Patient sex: M
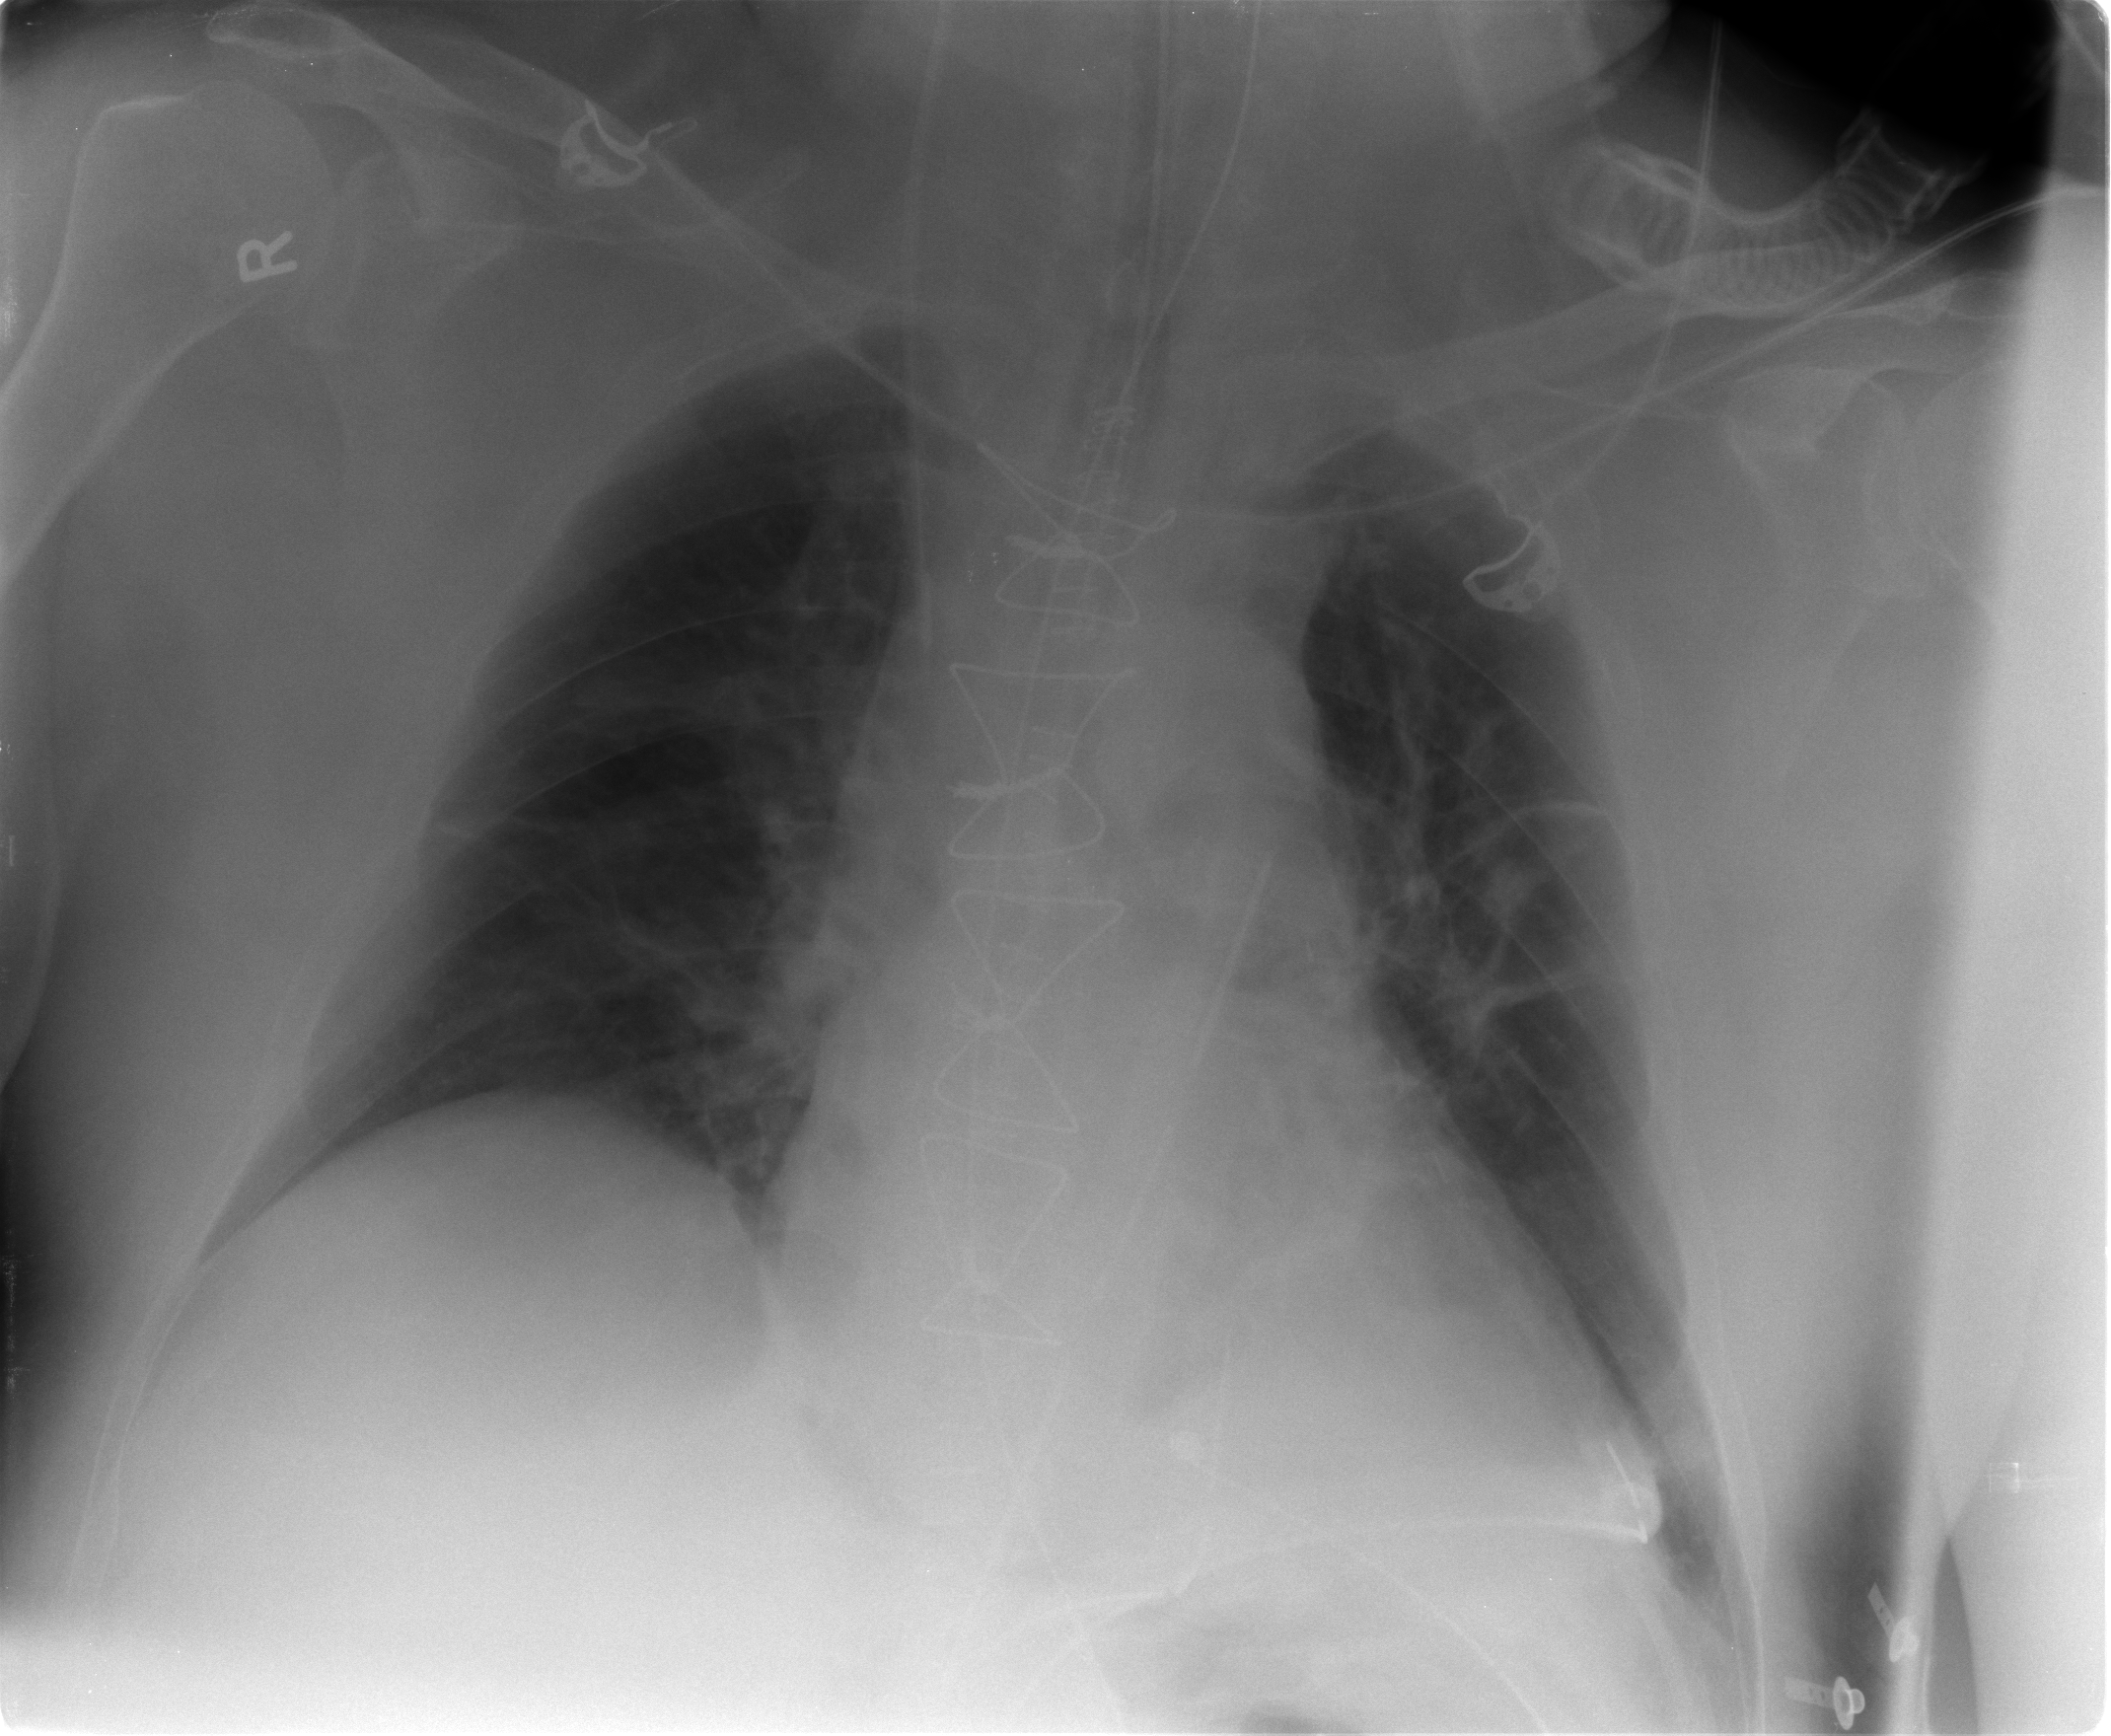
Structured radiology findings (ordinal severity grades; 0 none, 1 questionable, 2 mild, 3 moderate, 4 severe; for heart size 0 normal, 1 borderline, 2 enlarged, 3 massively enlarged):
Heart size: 1
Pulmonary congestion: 1
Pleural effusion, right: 0
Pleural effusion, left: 1
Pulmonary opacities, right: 0
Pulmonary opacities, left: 0
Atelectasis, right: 2
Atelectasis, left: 2